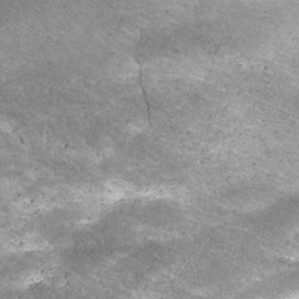
Label: non_frost